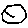
Label: hexagon